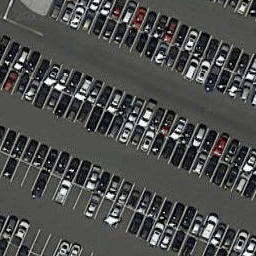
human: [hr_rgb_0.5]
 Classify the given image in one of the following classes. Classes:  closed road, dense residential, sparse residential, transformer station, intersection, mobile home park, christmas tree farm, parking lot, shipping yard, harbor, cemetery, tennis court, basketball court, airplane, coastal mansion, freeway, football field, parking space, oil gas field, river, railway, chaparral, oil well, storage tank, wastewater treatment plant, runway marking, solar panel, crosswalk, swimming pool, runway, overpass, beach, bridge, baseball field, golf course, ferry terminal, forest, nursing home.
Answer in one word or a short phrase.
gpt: parking lot